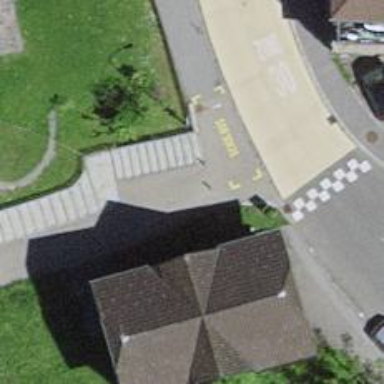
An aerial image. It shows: Bollard barrier.